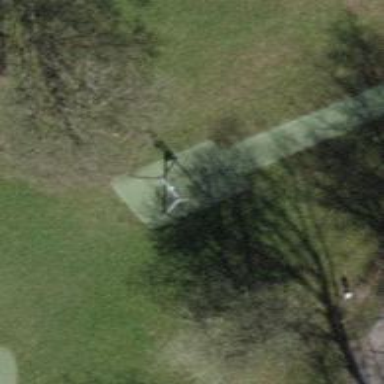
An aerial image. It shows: Playground featuring zipwire.